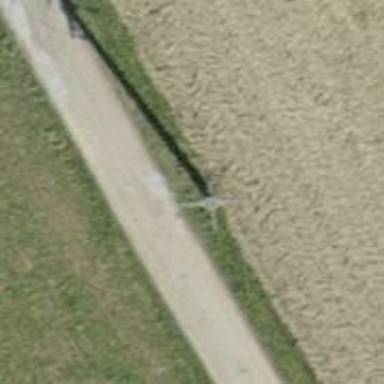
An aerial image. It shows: Minor power line.